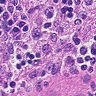
Metastatic tissue present: no